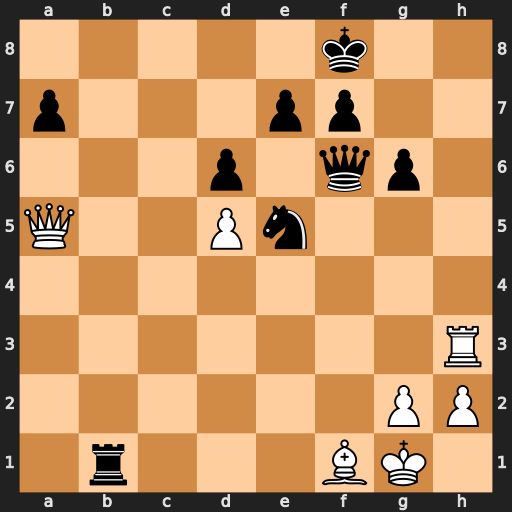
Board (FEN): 5k2/p3pp2/3p1qp1/Q2Pn3/8/7R/6PP/1r3BK1
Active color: w
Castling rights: -
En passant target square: -
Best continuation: Qd8+ Kg7 Qh8#